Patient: sex F, age 77
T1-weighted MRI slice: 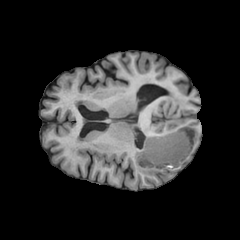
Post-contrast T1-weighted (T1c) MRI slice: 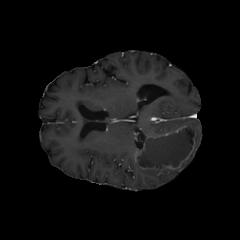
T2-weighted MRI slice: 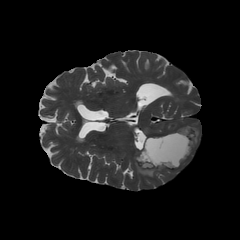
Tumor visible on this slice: yes
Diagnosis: Glioblastoma, IDH-wildtype
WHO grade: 4